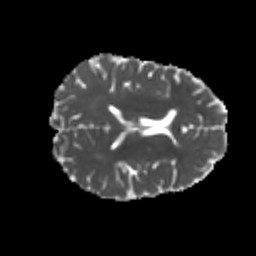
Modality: MD
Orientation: axial
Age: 23
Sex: female
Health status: healthy
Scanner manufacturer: philips
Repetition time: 7.387 s
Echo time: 0.08599 s